Question: I'm trying to develop a task management system where I need to check all the completed tasks for a given date.
Pls refer to the attached <URL>.
When I check the box as complete (Column B), Column C automatically has to print the current date. For that I gave the equation: =if(B3=True,NOW(),"")
Each time a checkbox is checked, the date will be automatically added in column C.
But the real challenge is I also want to display the number of tasks I completed on a specific date in Column F. For that, I gave the equation: =COUNTIFs(B:B=true,C:C=E4)
But as you can see, the answer comes in zero. I even checked if the two dates are equal by checking: =if(E4=C4,True,False), and the answer came out False.
Although both the dates are equal, how come they are false? How can I solve this issue?

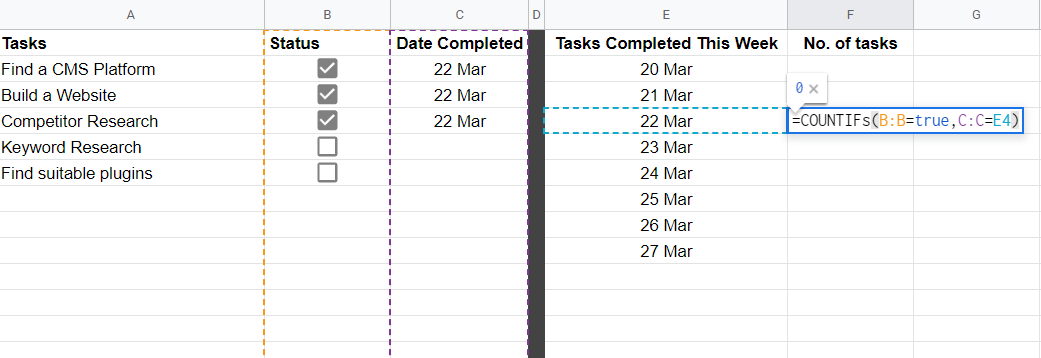
Answer: There are few changes, that you should do:-
1. Use TODAY() instead of NOW() in your case, as NOW returns Time also, which is the making it showing false, so change this =if(B3=True,NOW(),"") to =if(B3=True,TODAY(),"").
2. You're wrongly using COUNTIFS, so change this =COUNTIFs(B:B=true,C:C=E4) to =COUNTIFS(B:B,true,C:C,E4)
<URL>
<URL>
<URL>